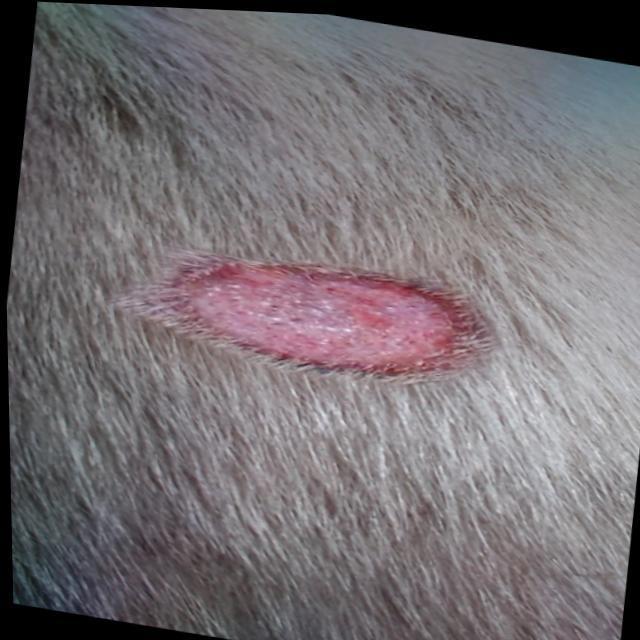
Canine ringworm (Dermatophytosis) — fungal infection caused by Microsporum or Trichophyton. Presents with circular alopecia, scaling, crusting, and broken hairs.